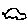
Label: car